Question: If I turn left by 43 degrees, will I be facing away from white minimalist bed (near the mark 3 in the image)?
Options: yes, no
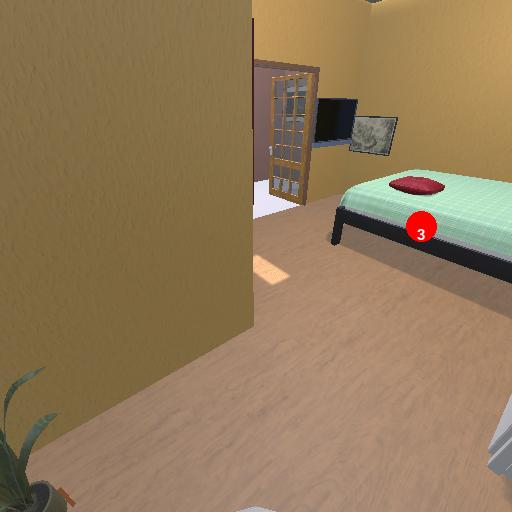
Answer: yes